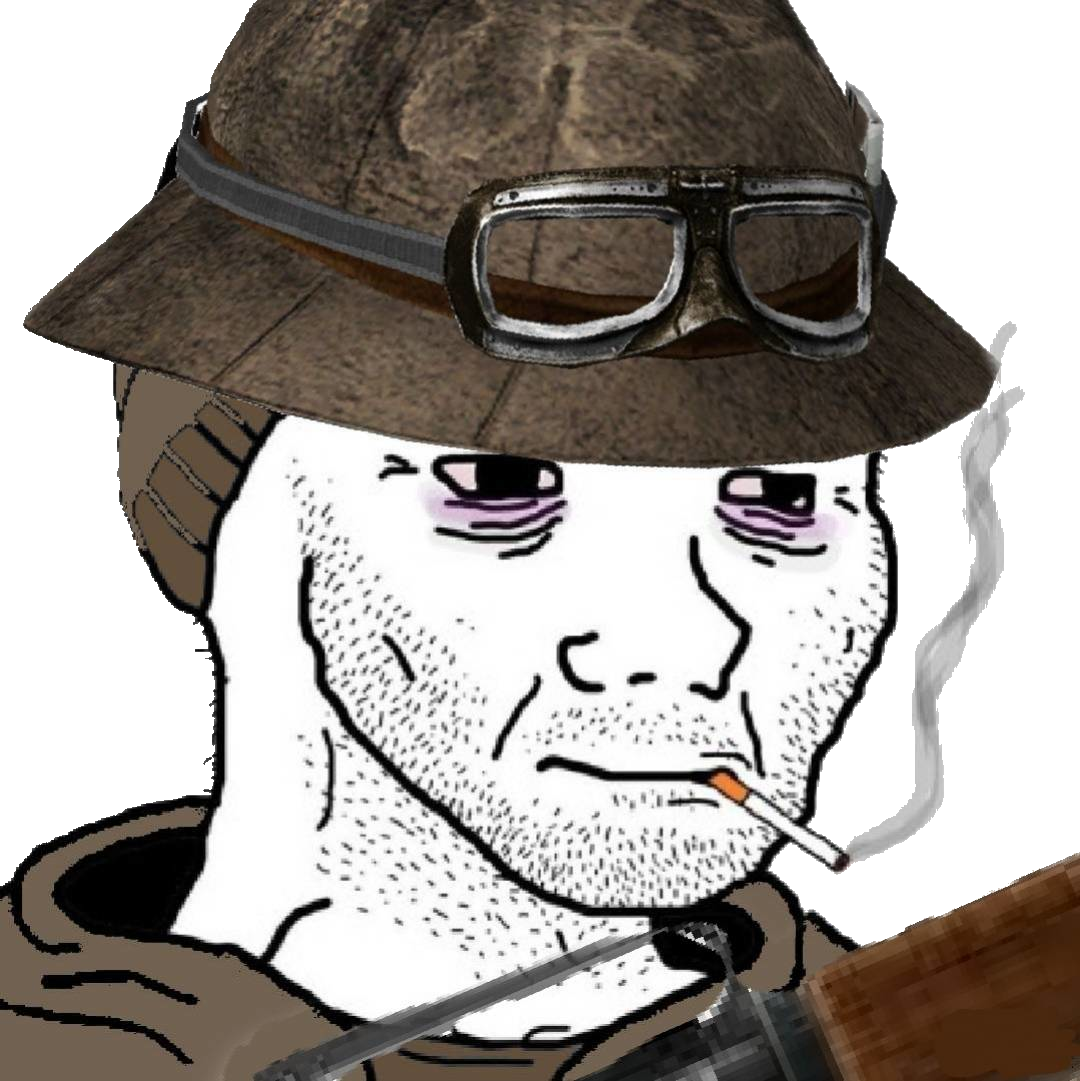
Label: 5_Doomer